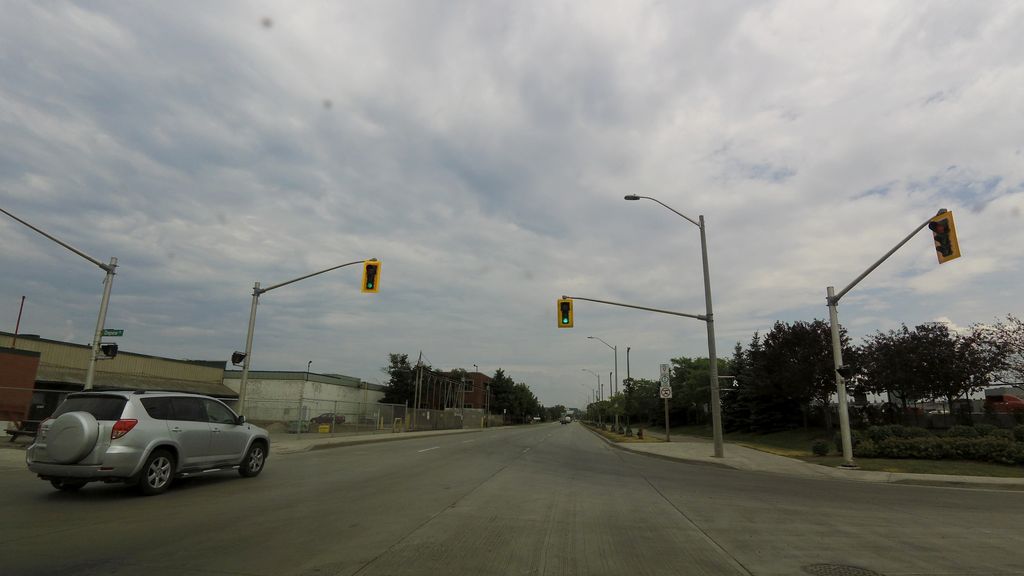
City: hamilton